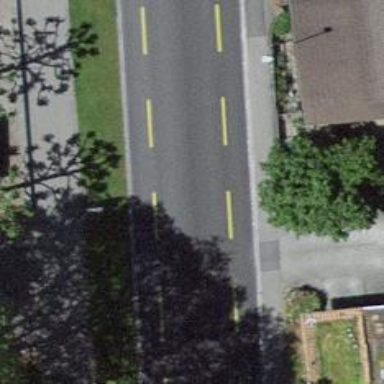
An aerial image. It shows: Paved primary highway with designated cycle lane.